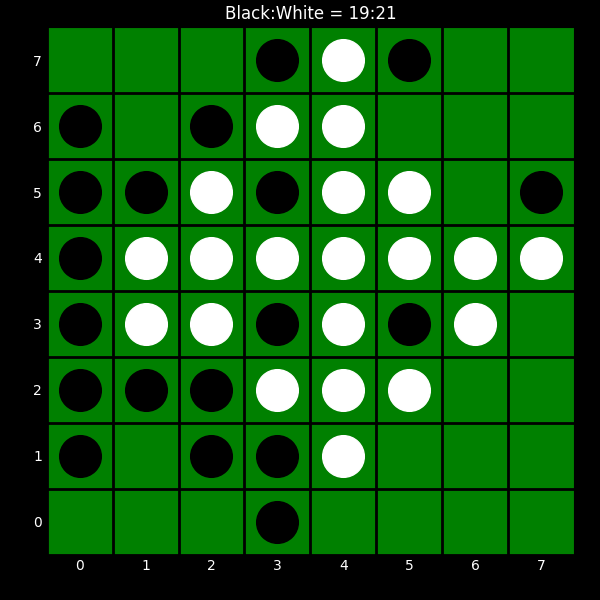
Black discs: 19
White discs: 21